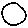
Label: moon